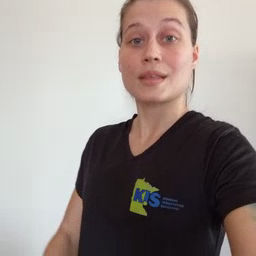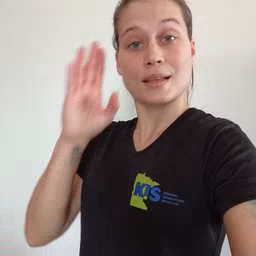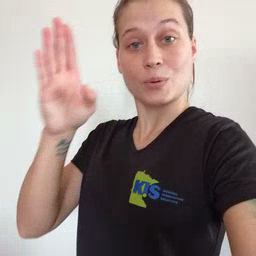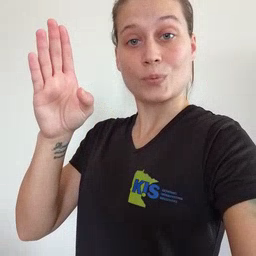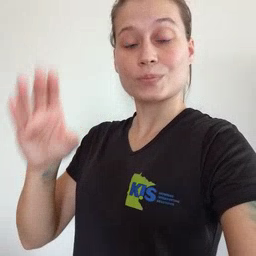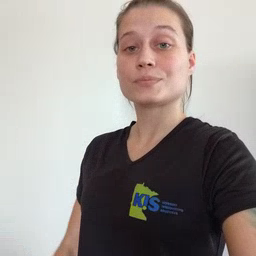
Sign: hello